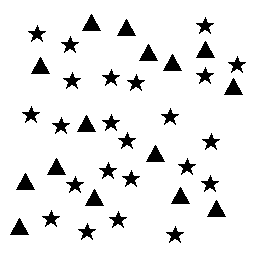
Squares: 0
Triangles: 15
Stars: 23
Total shapes: 38